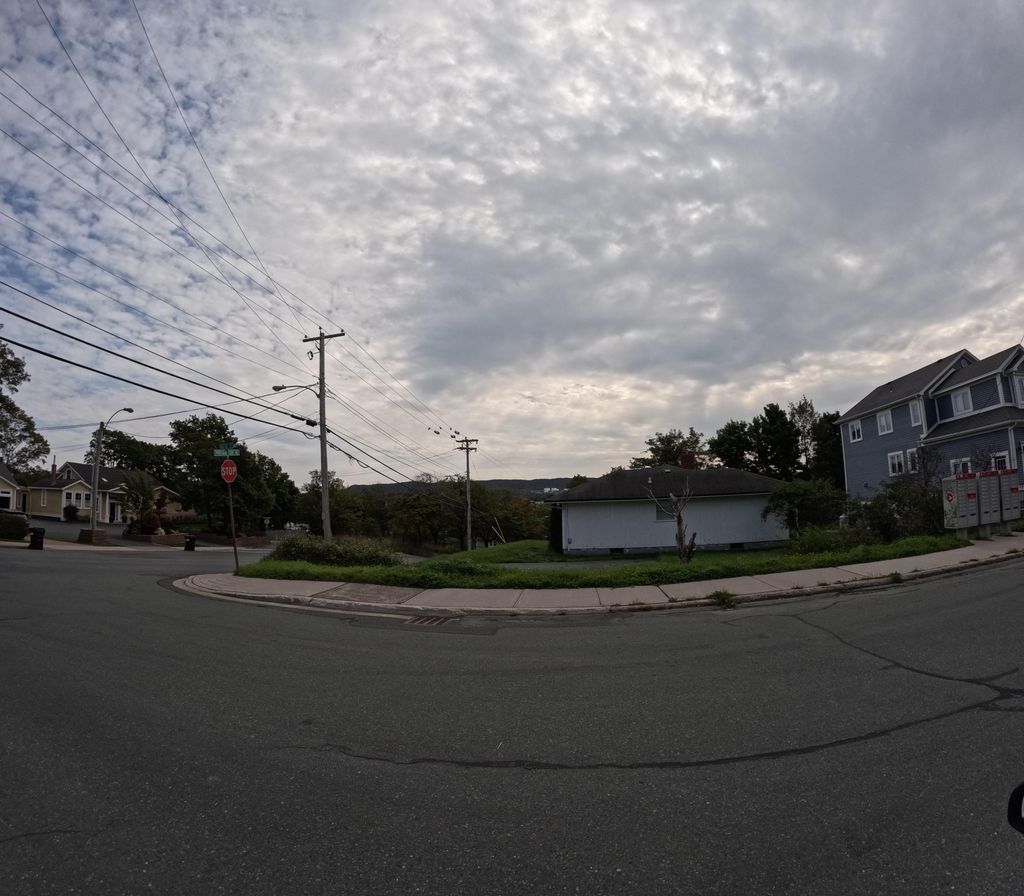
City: st_johns